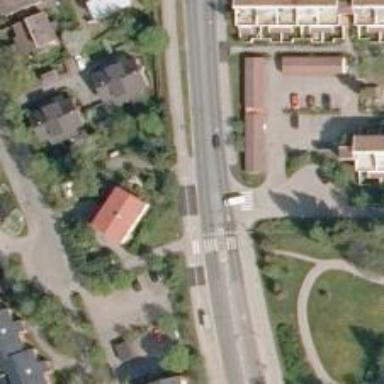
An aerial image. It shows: Uncontrolled road crossing.